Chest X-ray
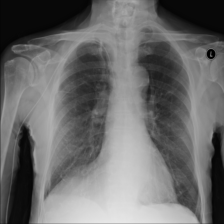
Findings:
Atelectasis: negative
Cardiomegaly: negative
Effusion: negative
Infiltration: negative
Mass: negative
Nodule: negative
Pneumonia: negative
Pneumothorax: negative
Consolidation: negative
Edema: negative
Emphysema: negative
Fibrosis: negative
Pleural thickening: positive
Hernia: negative